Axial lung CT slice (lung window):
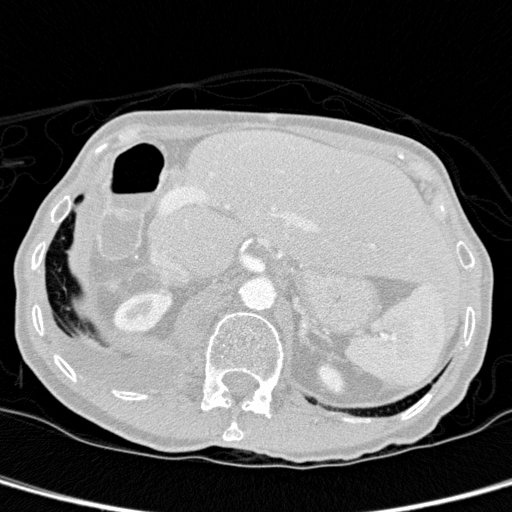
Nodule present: no